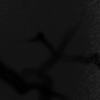
Label: not_dusty